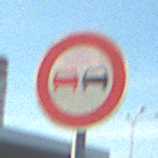
Verkehrszeichen: Ueberholverbot
Umgebung: Outdoor, Suburban
Tageszeit: MorningAfternoon
Wetter: PartlyCloudy
Licht: Natural
Jahreszeit: NotSpecified
Kontrast: HighContrast